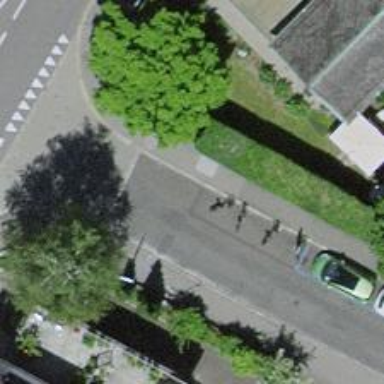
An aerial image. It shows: Bicycle rental service.